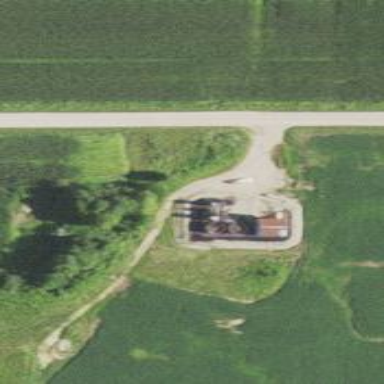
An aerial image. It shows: Storage tank that is man-made.